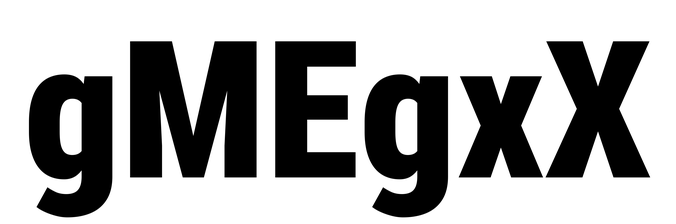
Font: Roboto_Condensed_Black